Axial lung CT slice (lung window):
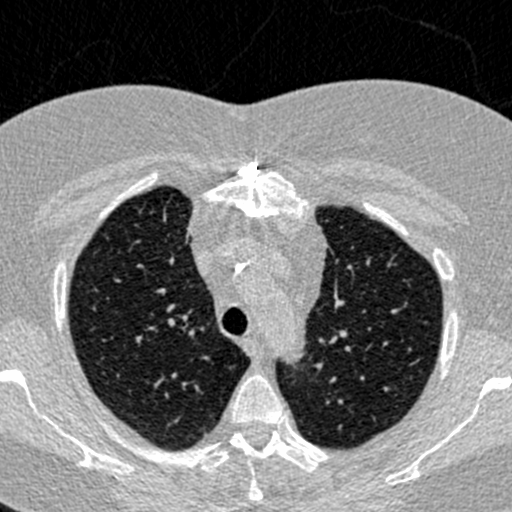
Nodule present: no